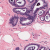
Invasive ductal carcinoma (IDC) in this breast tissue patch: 0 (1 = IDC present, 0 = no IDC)